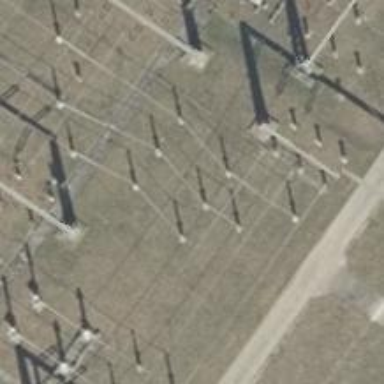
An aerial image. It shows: Power line with 3 cables in bay configuration.